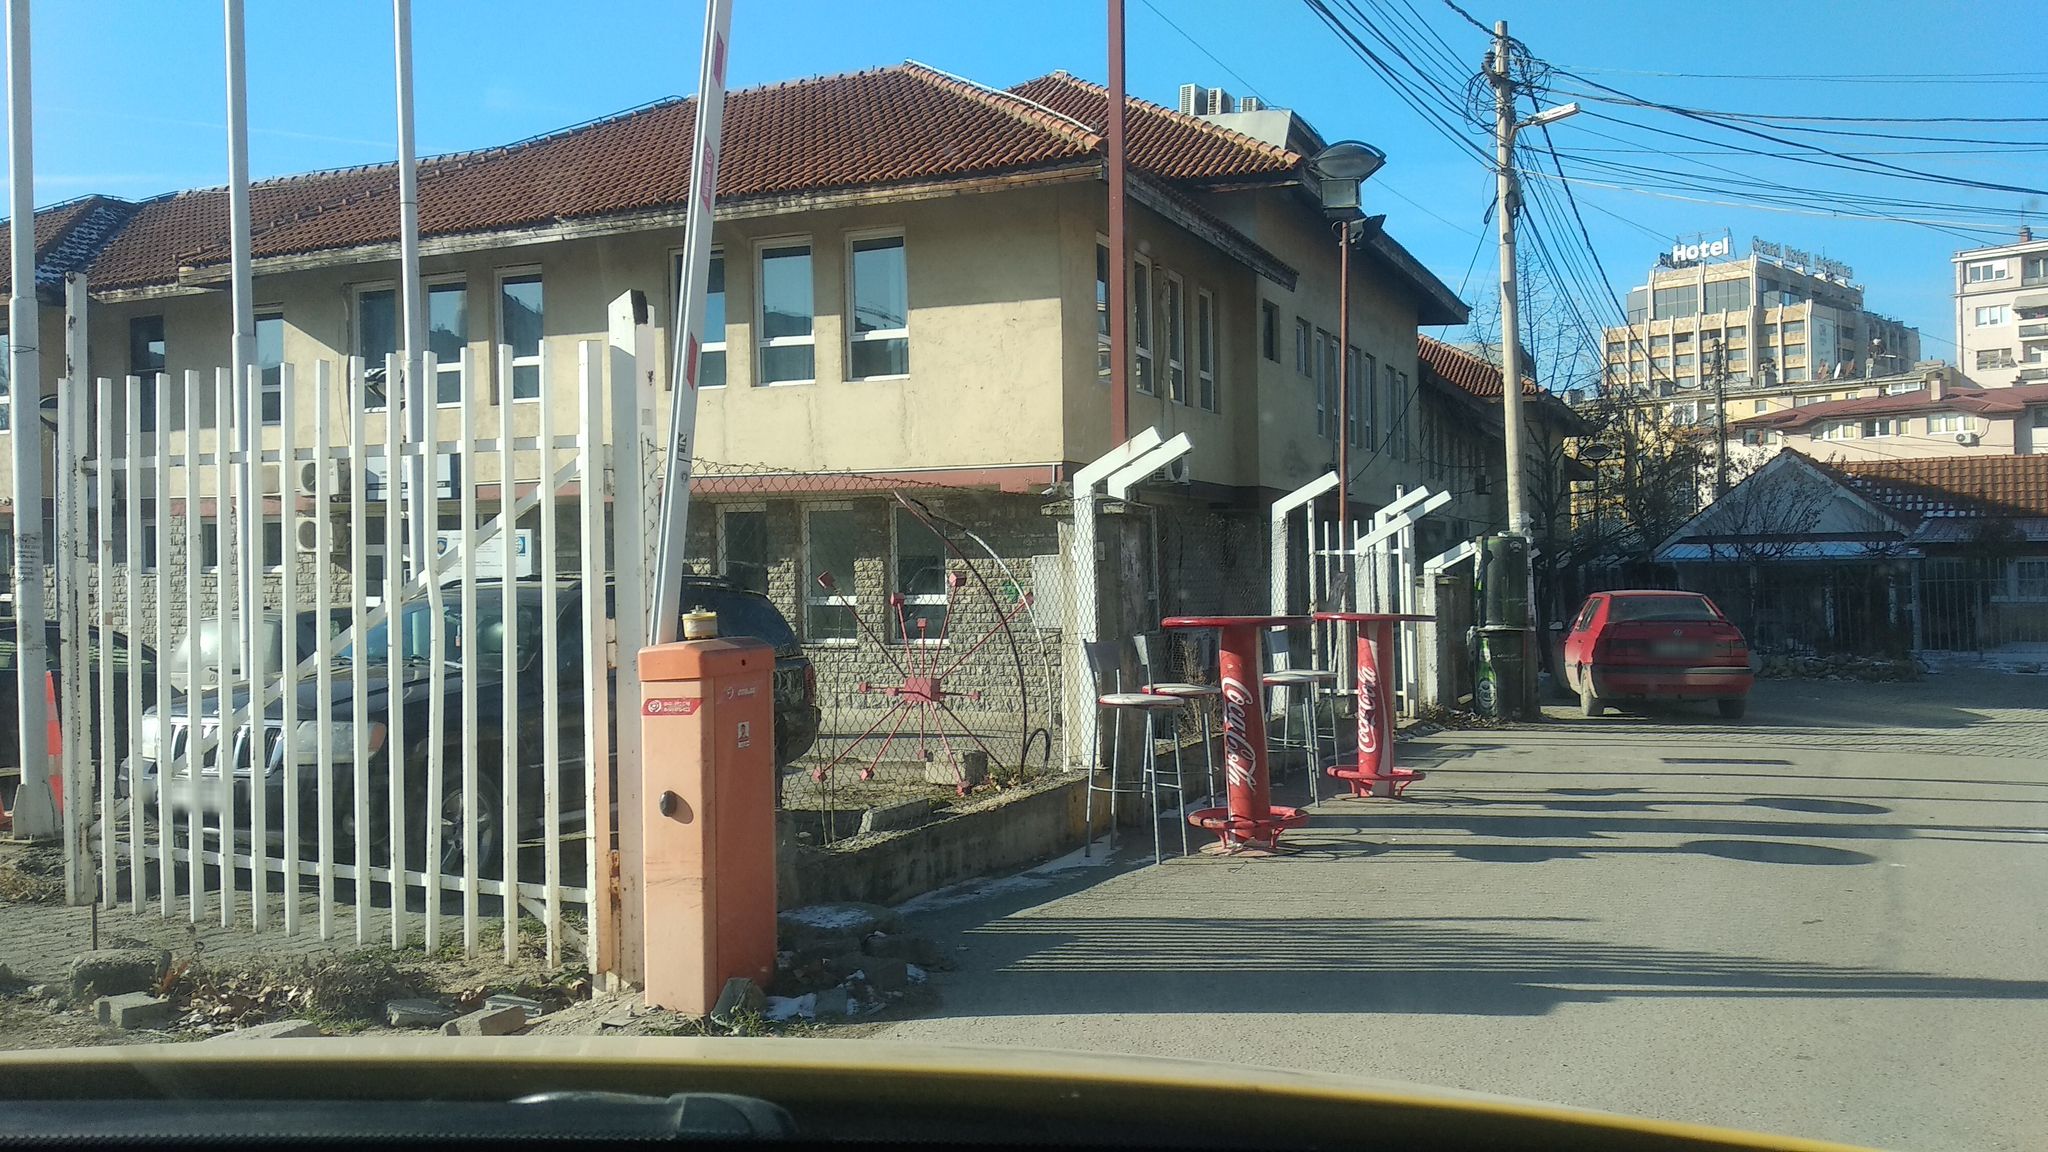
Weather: clear
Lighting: day
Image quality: good
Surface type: driving surface
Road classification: unclassified, steps, footway, service
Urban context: urban centre
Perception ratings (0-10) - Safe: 5.09, Lively: 2.86, Beautiful: 1.4, Boring: 4.45, Depressing: 5.09, Wealthy: 3.41